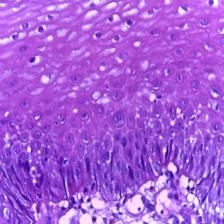
Diagnosis: Normal